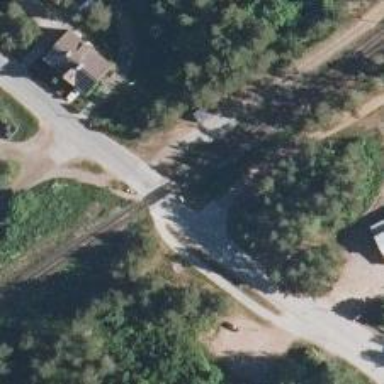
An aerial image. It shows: Crossing for the railway.